RGB frame:
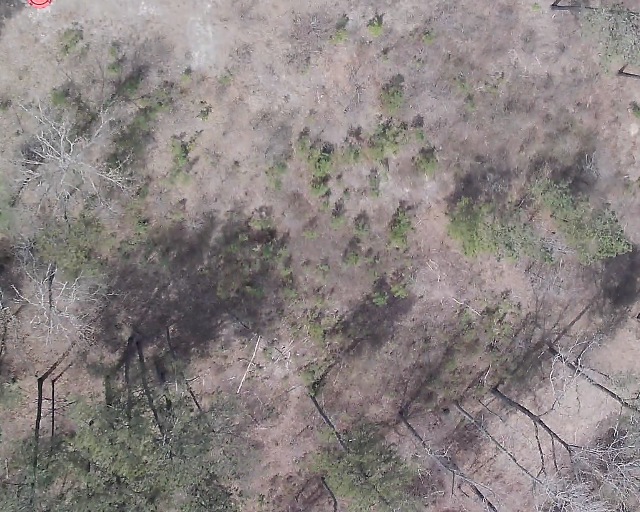
Thermal frame:
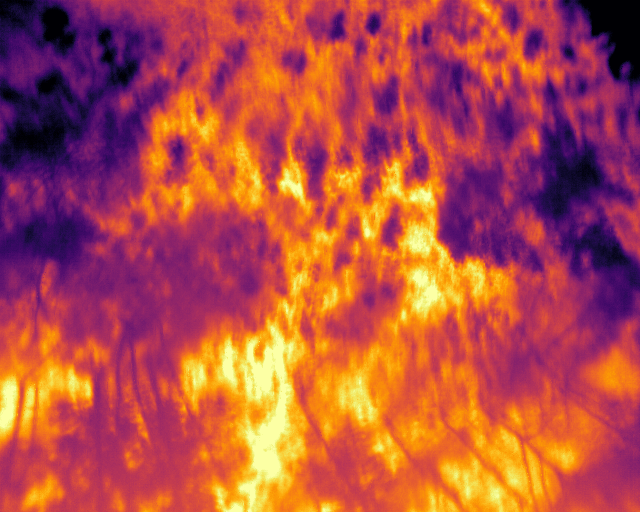
Captured: 2026-02-26 02:26:59
Pixels at or above 80 °C: 0 (fraction of frame: 0)